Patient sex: F
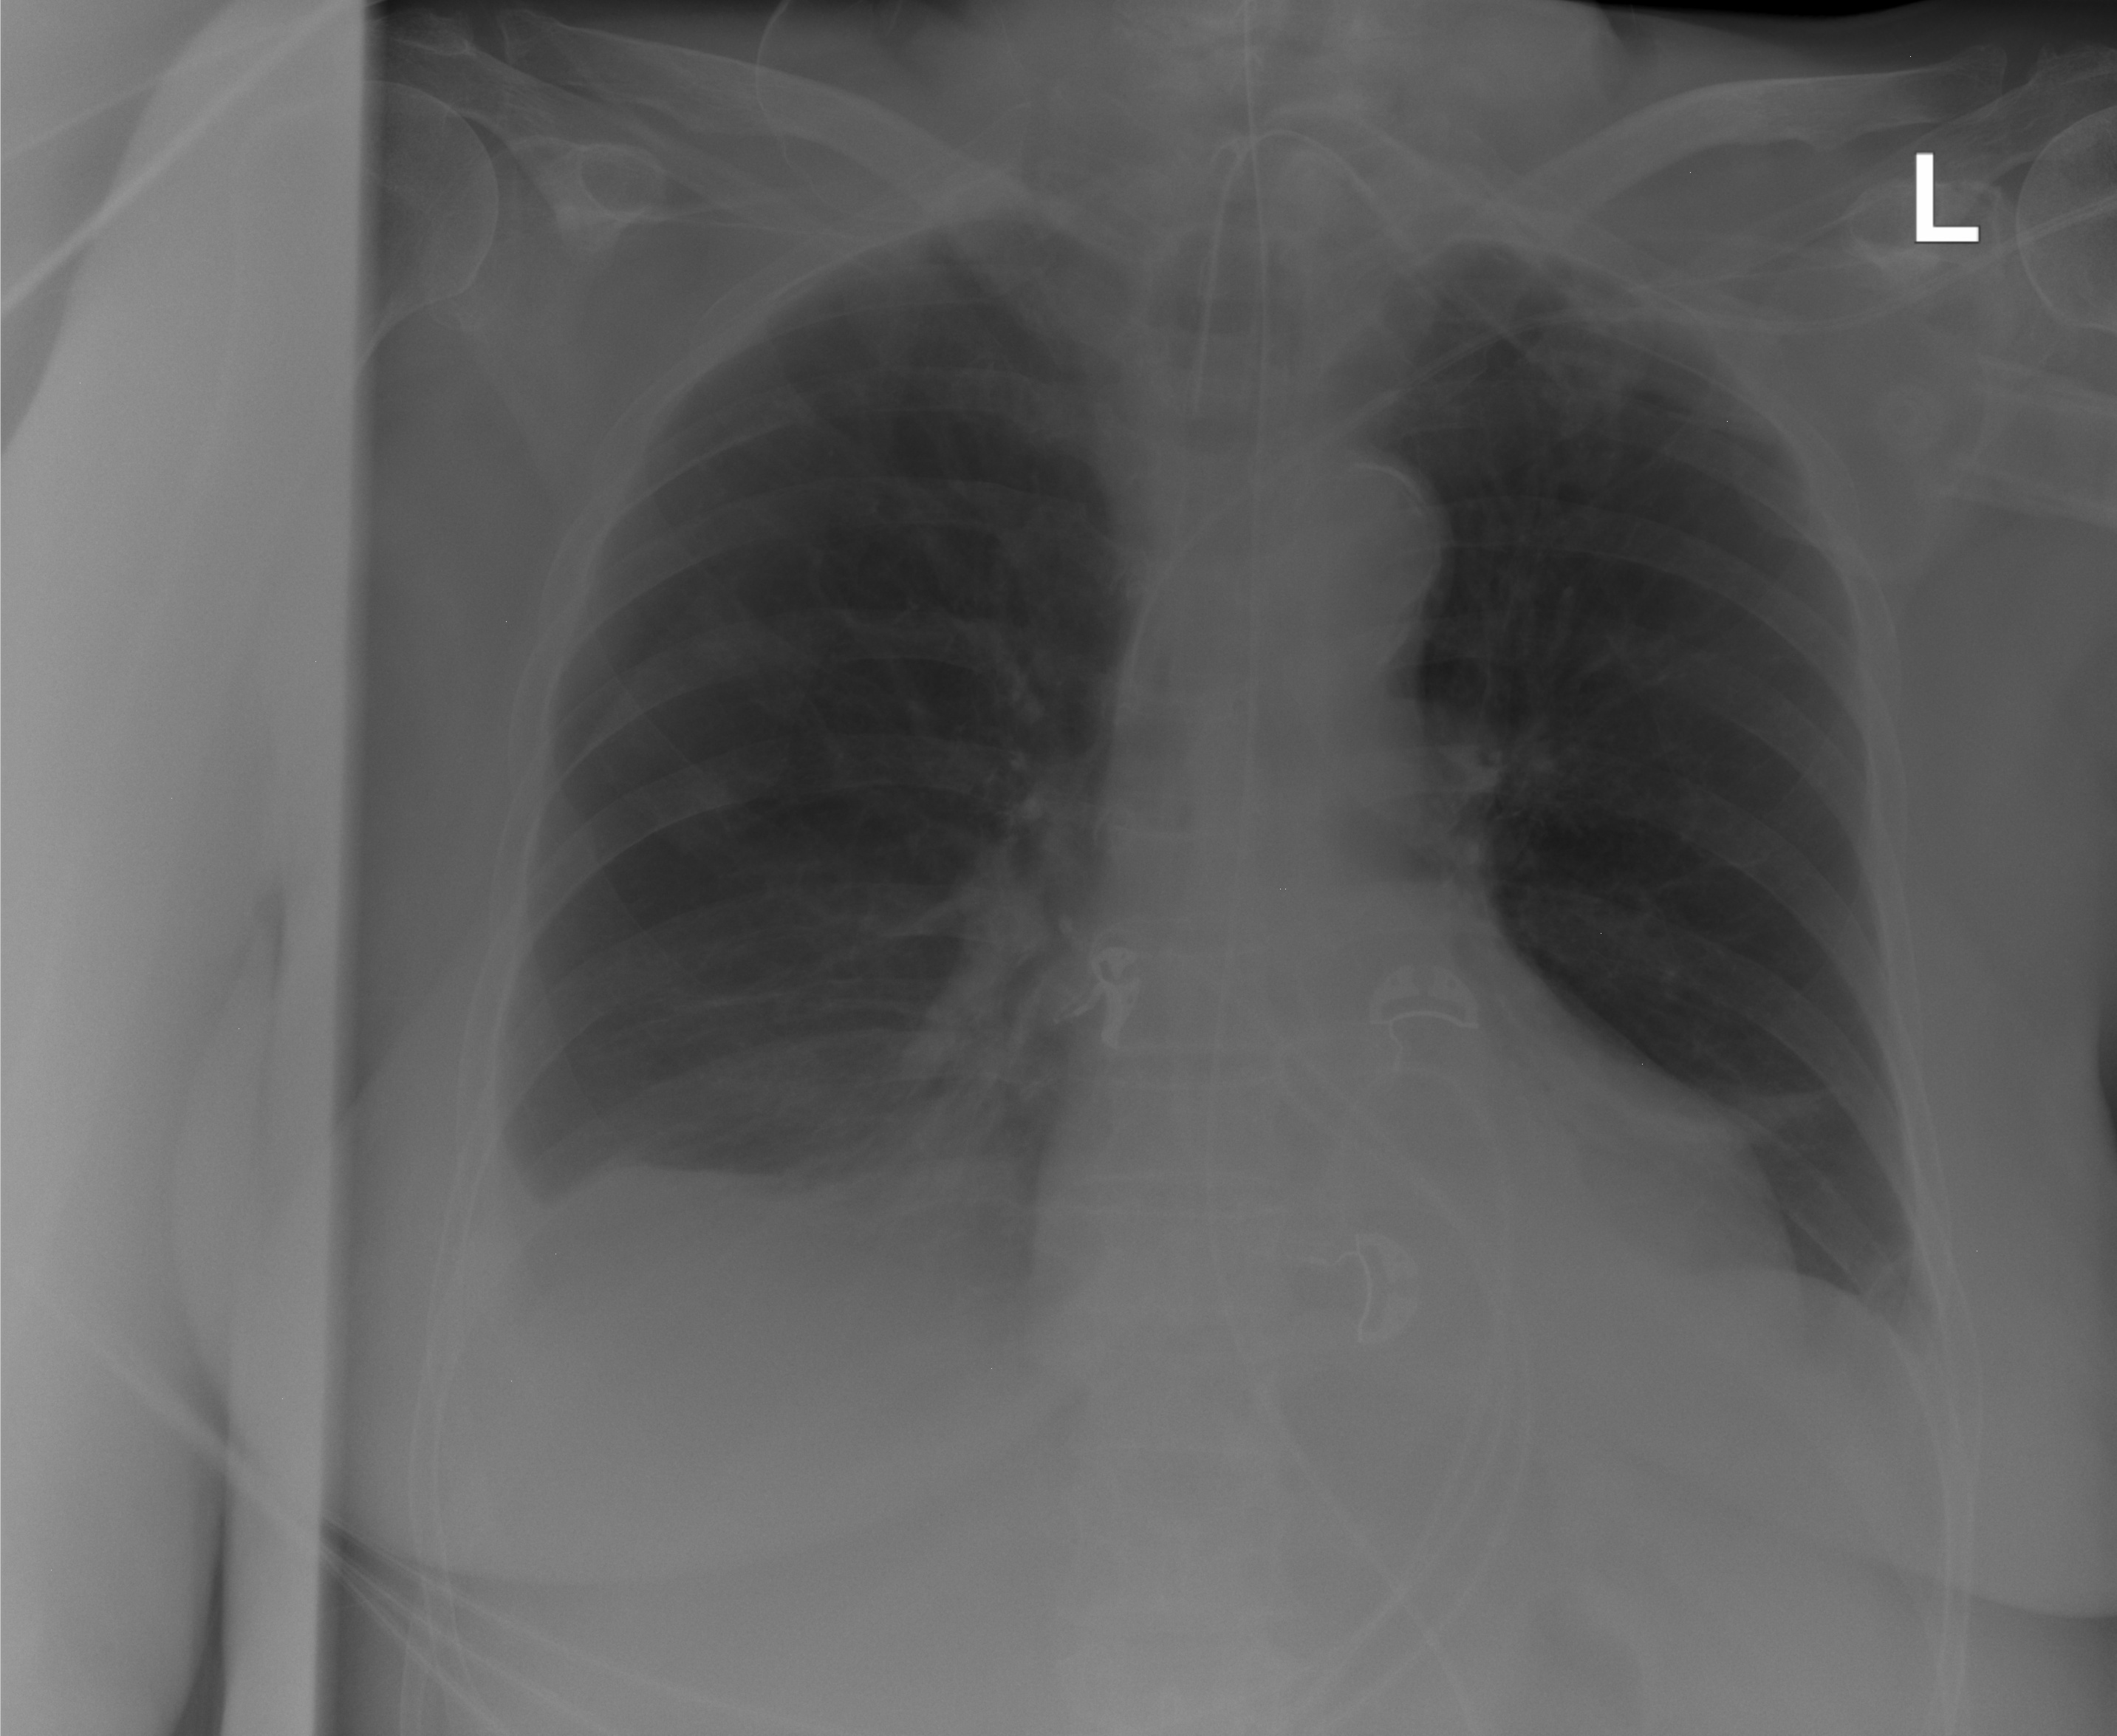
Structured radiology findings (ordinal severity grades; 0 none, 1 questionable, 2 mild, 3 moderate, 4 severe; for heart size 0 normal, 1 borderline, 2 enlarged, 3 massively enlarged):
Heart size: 0
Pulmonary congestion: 0
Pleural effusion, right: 2
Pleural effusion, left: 0
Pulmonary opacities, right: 0
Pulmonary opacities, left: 0
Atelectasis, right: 2
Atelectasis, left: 2